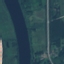
Land use / land cover class: River